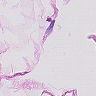
Metastatic tissue present: no